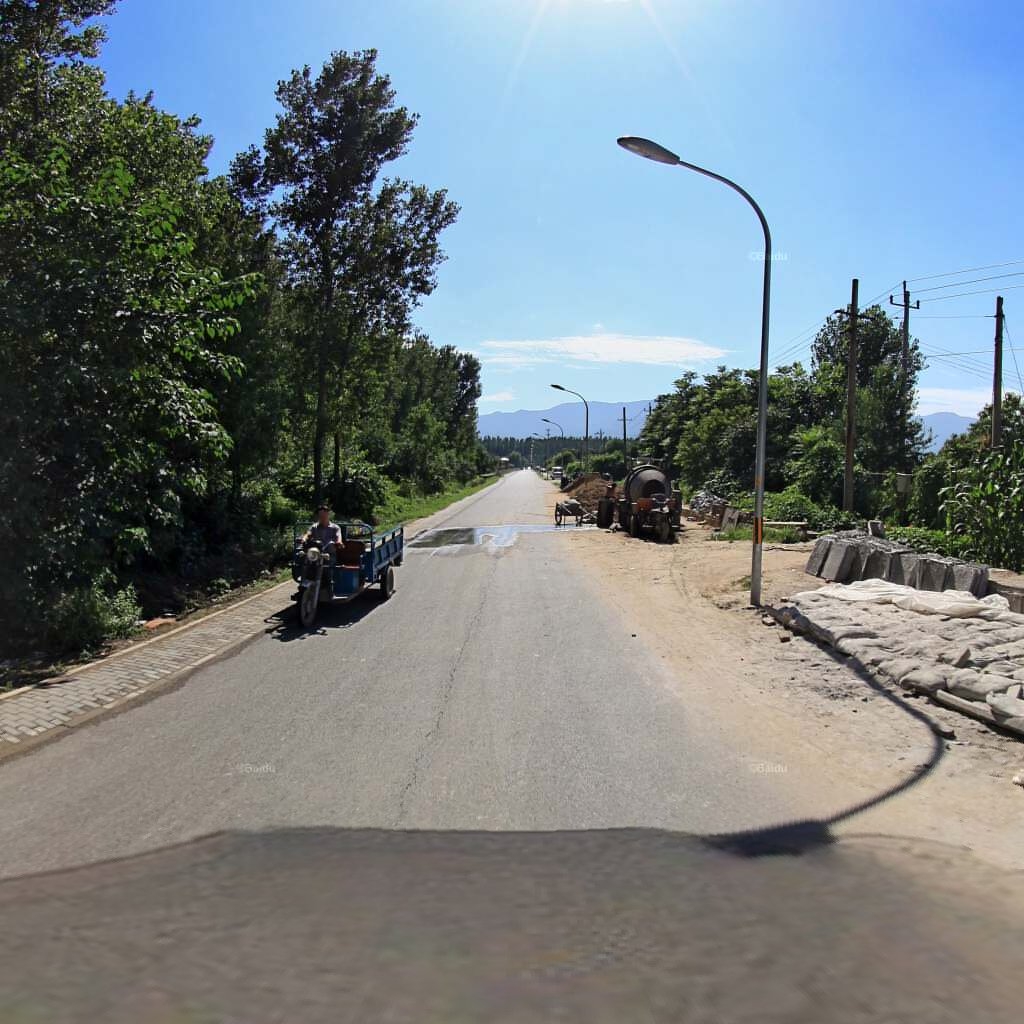
Region: Haidian
Road damage annotations: longitudinal crack